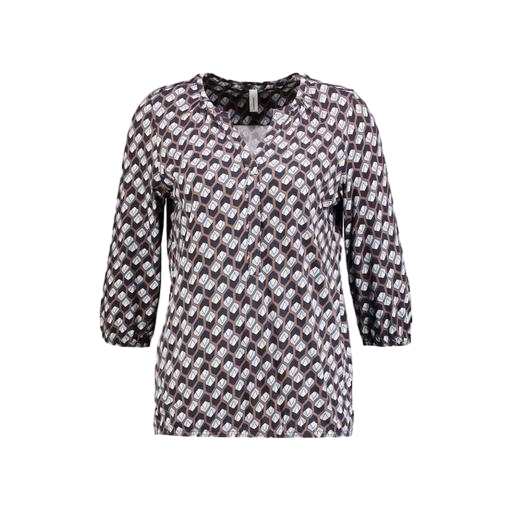
black geo-print t-shirt only macy, blue printed v-neck top only macy, multicolor v-neck top only macy, white background